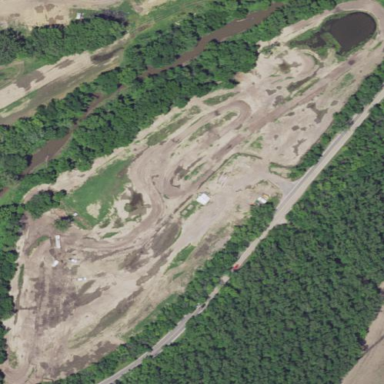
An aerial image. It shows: Raceway for motor sports.